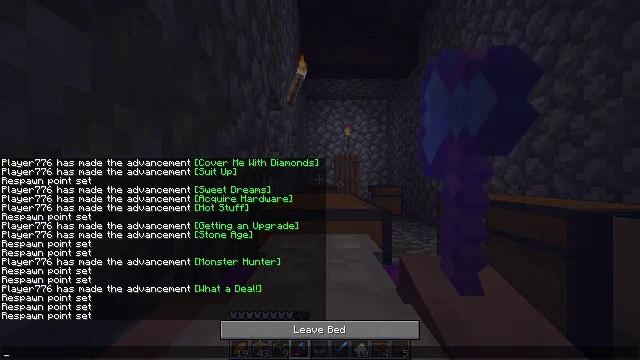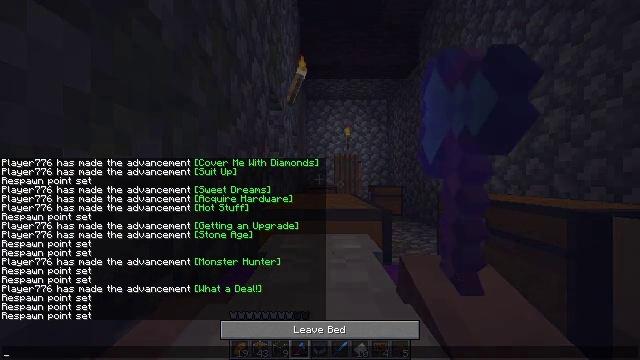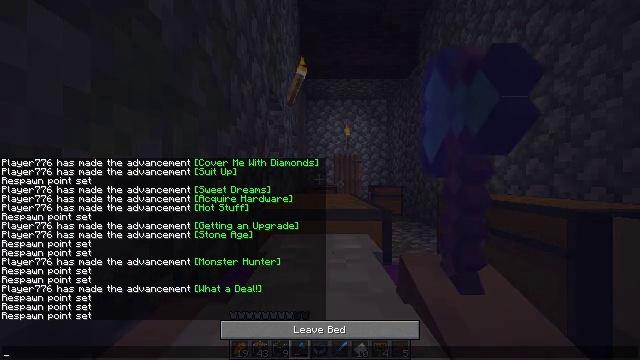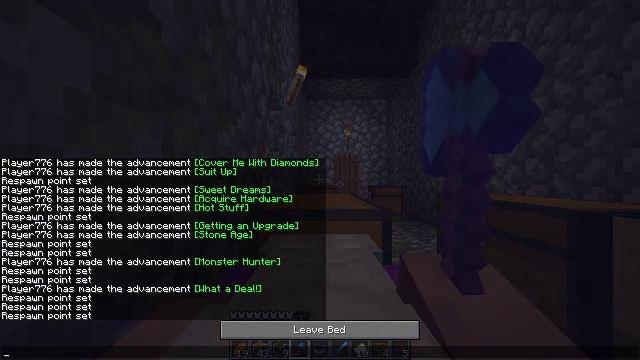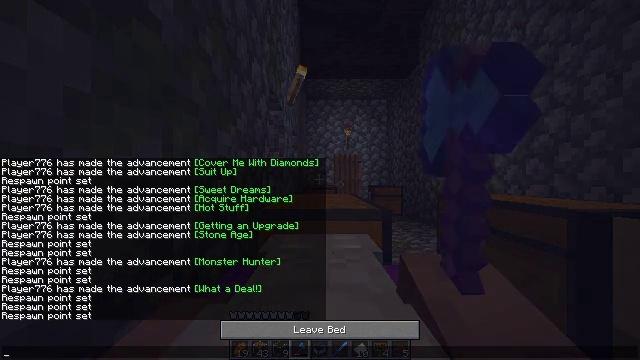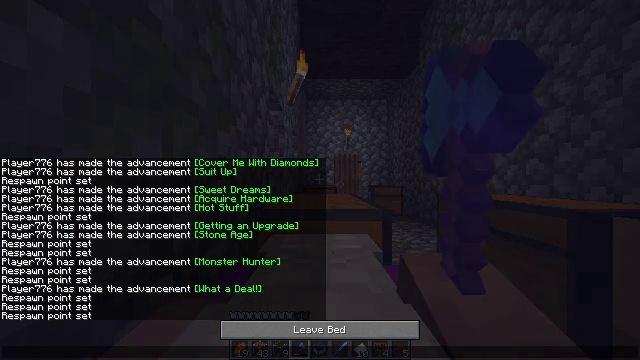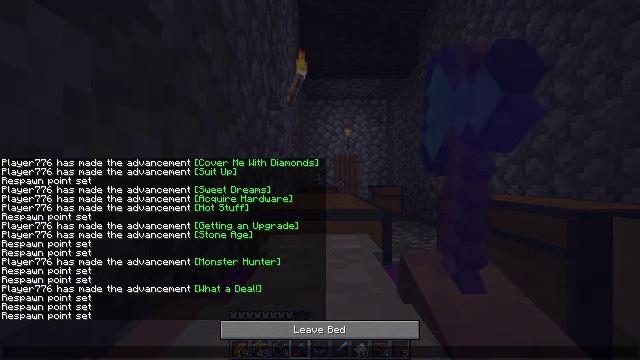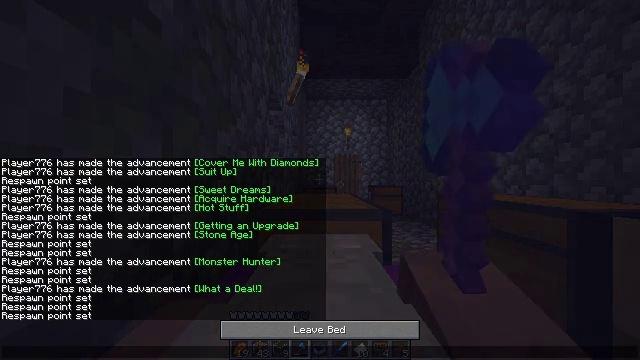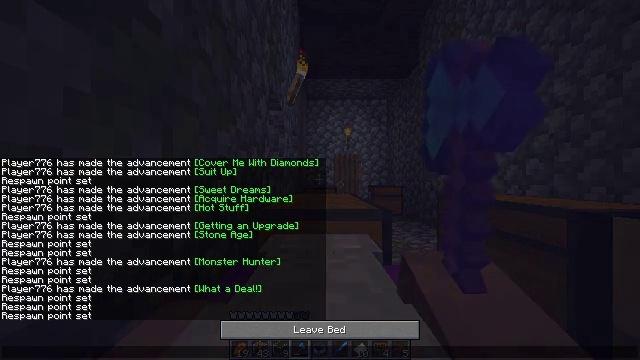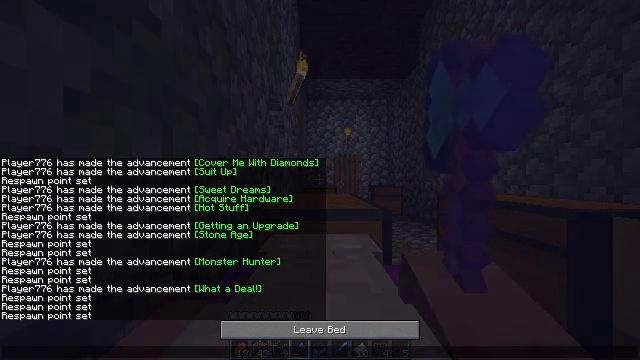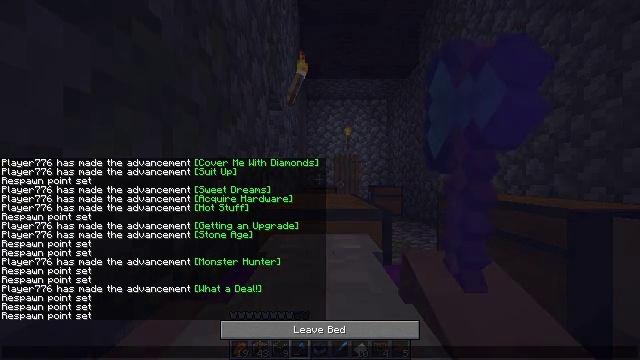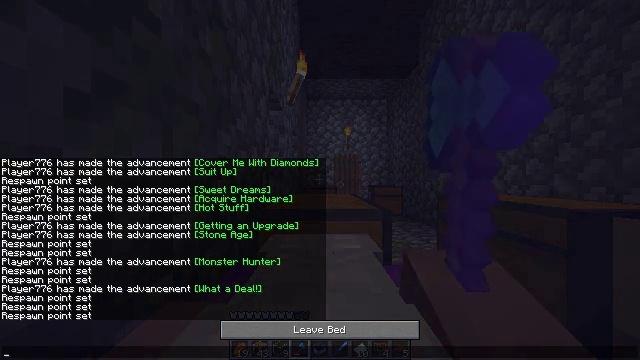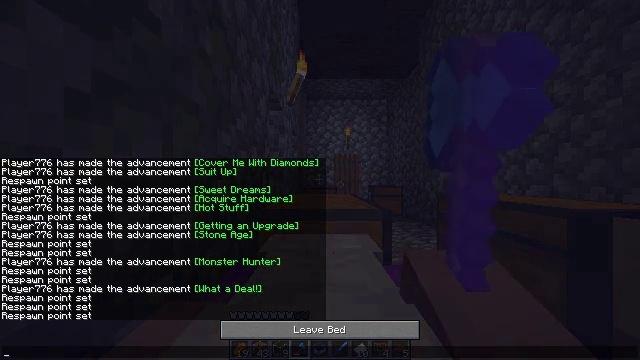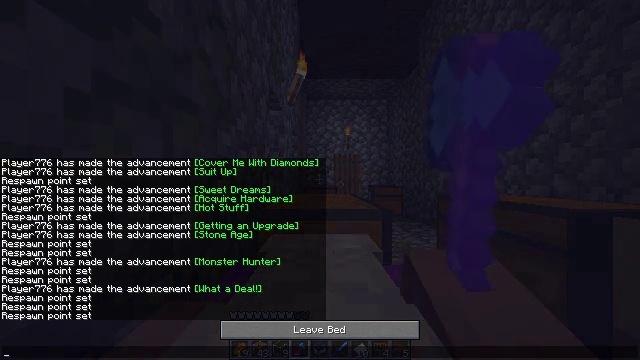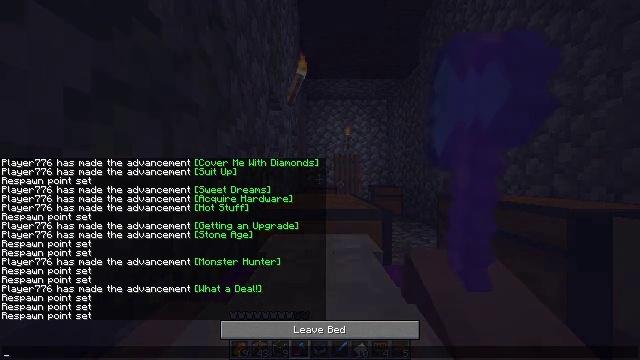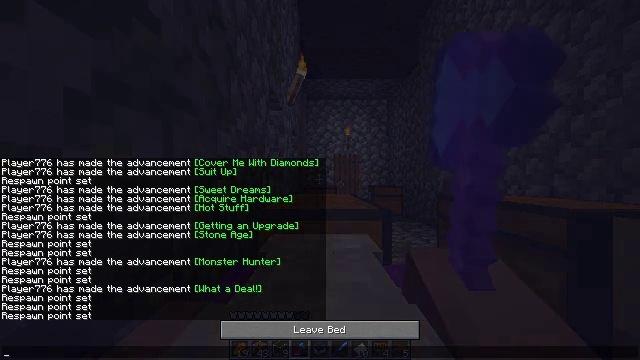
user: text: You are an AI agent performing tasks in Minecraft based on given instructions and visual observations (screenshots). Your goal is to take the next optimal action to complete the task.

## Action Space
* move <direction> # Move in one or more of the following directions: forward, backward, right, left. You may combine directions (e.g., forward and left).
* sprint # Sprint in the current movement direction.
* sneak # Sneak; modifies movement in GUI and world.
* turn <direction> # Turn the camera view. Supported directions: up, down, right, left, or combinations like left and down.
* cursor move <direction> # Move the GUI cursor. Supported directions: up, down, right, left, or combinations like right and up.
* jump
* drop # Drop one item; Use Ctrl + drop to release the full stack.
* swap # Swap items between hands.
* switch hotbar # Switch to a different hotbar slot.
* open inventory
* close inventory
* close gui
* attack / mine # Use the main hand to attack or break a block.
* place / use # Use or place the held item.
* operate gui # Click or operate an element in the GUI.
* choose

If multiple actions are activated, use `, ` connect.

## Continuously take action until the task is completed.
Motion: motion action
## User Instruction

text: Utilize iron ingots to craft iron boots.
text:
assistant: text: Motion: no_op
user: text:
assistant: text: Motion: no_op
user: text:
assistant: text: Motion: no_op
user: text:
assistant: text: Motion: no_op
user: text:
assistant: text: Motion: no_op
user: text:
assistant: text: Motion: no_op
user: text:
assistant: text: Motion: no_op
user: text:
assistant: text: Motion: no_op
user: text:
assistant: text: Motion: no_op
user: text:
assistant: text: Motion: no_op
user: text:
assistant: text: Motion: no_op
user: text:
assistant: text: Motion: no_op
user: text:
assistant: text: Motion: no_op
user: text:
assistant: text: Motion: no_op
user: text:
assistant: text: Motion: no_op
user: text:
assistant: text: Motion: no_op
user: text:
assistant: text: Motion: no_op
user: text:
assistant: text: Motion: no_op
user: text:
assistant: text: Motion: no_op
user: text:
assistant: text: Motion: no_op
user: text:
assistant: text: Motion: no_op
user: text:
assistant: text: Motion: no_op
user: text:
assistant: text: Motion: no_op
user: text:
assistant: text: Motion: no_op
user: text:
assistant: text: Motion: no_op
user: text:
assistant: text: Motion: no_op
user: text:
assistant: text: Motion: no_op
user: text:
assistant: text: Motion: no_op
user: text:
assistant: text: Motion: no_op
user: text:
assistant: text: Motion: no_op